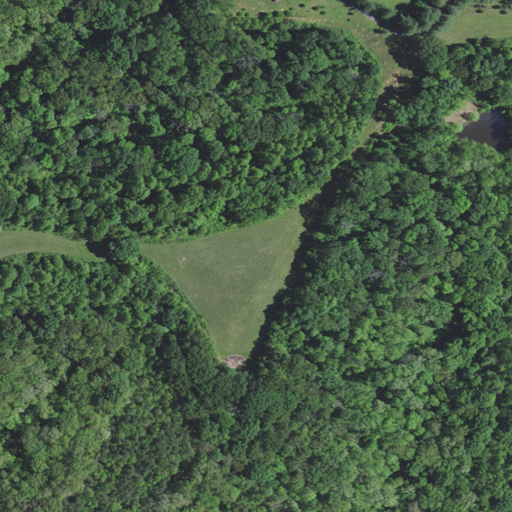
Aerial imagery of ridge(s) in Kentucky named Scaffold Cane Ridge containing deciduous forest, mixed forest, grassland, and pasture